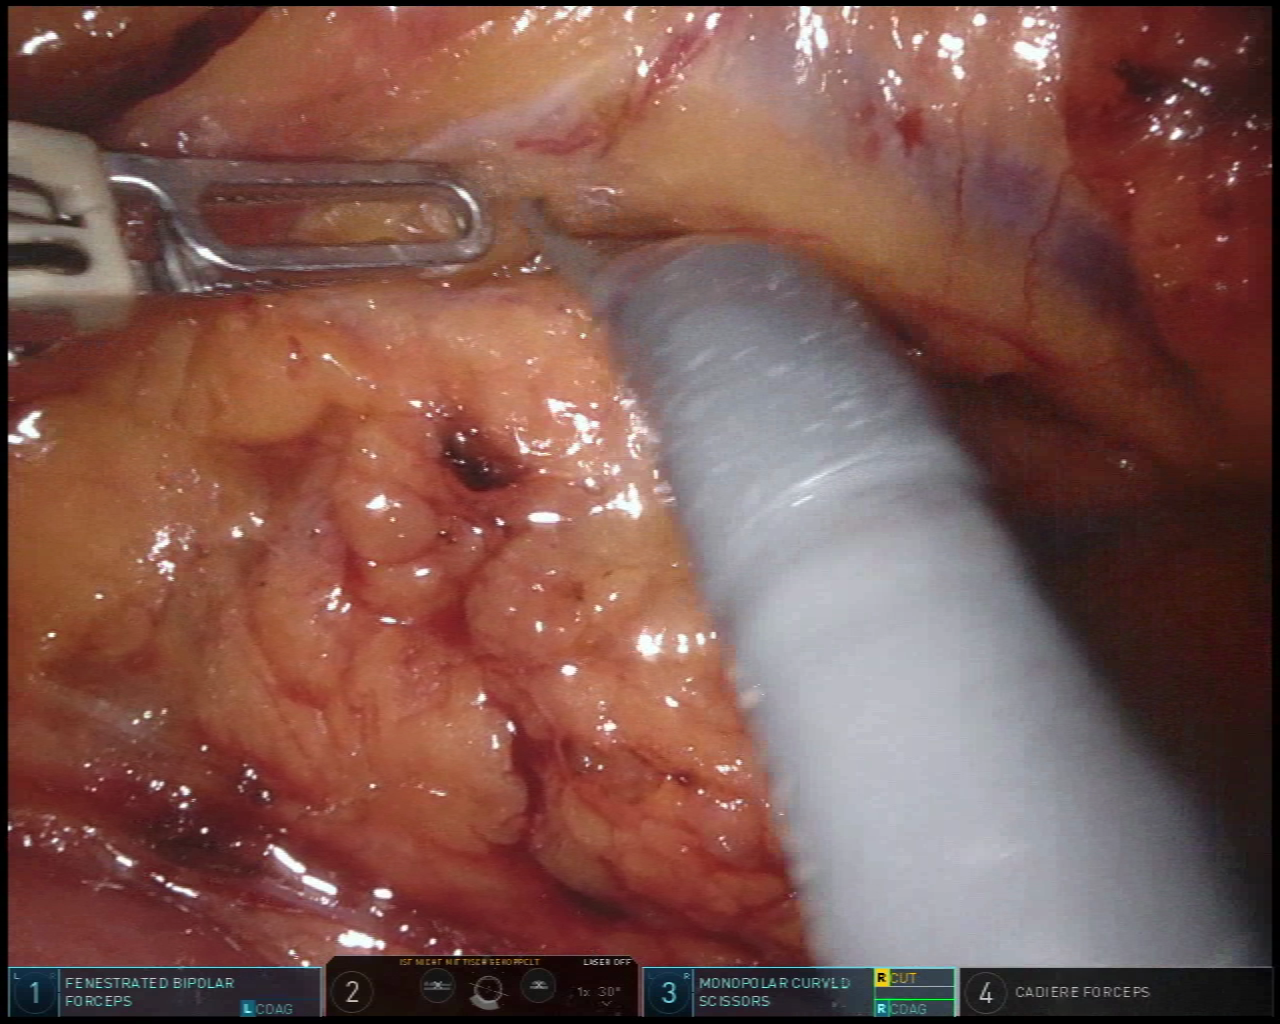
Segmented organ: intestinal_veins
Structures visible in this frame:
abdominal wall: no
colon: no
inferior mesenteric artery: no
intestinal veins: yes
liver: no
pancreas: no
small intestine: no
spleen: no
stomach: no
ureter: no
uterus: no
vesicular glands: no